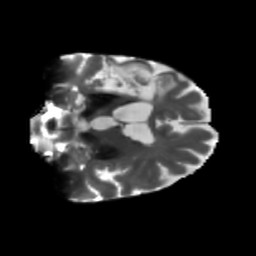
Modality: T2w
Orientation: coronal
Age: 64
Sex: female
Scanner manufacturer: siemens
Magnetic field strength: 3 T
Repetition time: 5.47 s
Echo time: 0.0854 s